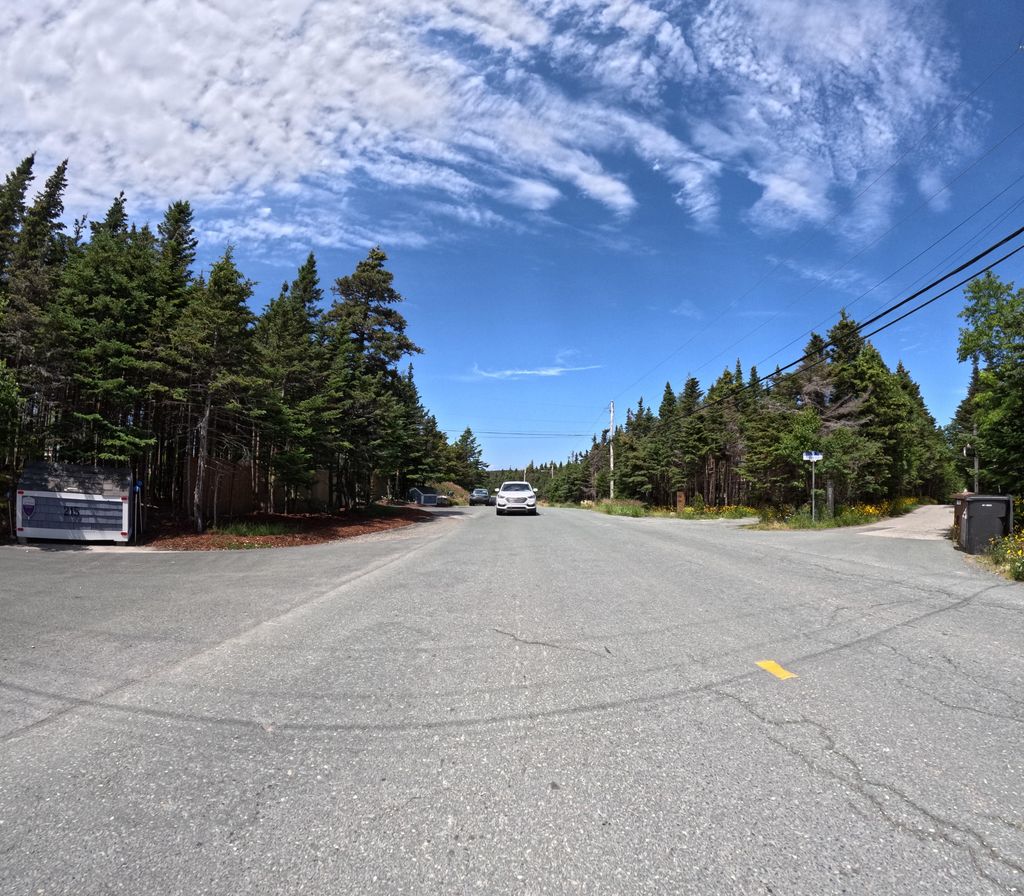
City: st_johns